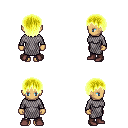
a pixel art fantasy rpg character, female body template, human, tanned skin, chain mail, metal pants, gold plain hairstyle, maroon shoes, four views (front, back, left, right), 2x2 character sprite sheet, small pixel art, hard edges, no anti-aliasing